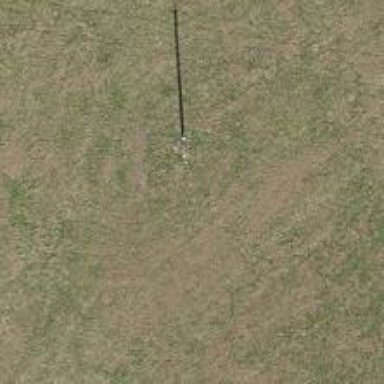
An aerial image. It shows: Minor power line.